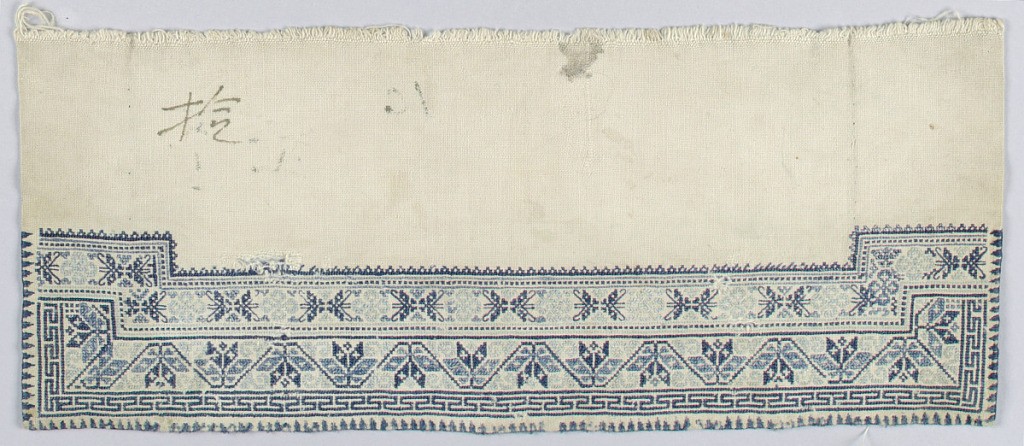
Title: Sleeve band
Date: late 19th century
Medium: wool on cotton Technique: embroidered
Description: Sleeve band of grey cotton, embroidered in wool at one side in small sclaed geometric pattern, outlined by a repeated "T" pattern.